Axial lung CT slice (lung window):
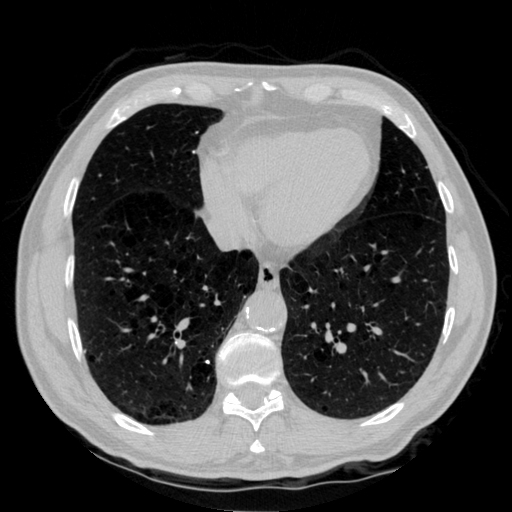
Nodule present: no